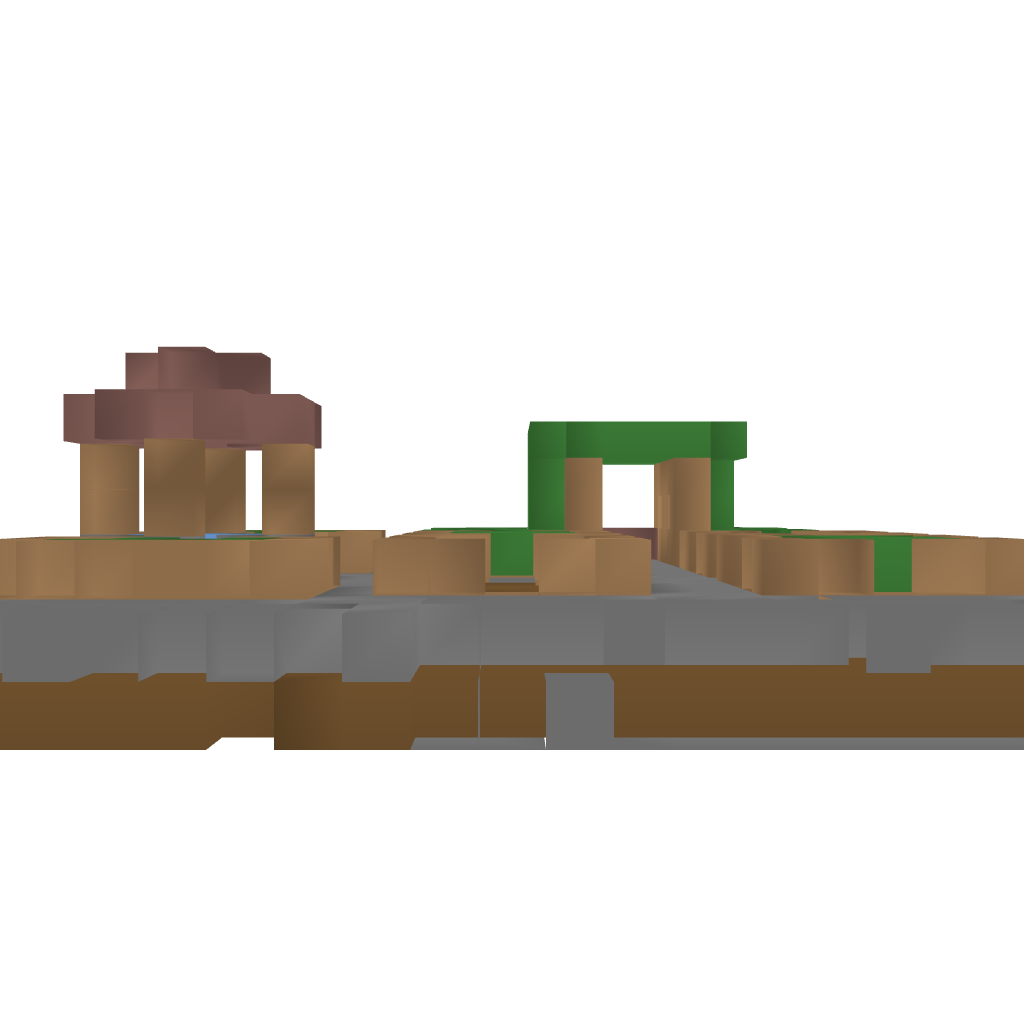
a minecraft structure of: Small medieval garden bad low quality